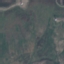
Land use / land cover class: HerbaceousVegetation